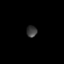
Tissue: skin
Cell type: Epithelial cells
Senescence score: 0.2708
Nuclear area (px): 121
Mean DAPI intensity: 57.223